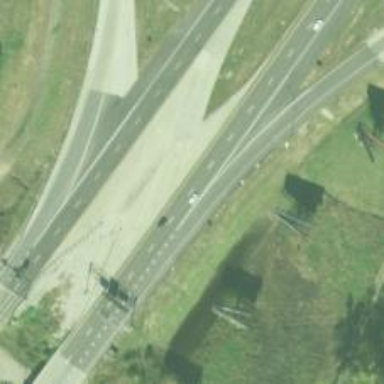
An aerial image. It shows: Motorway junction.